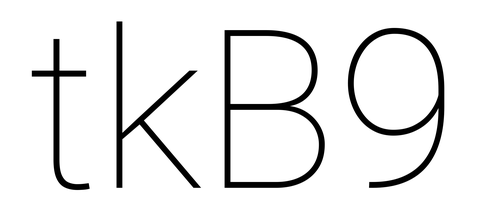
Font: Roboto_Thin